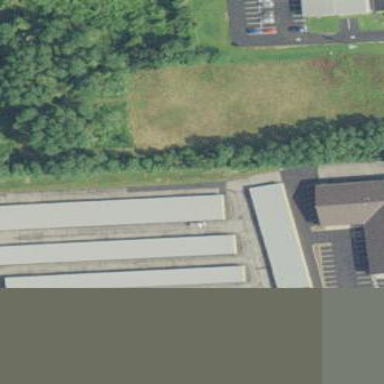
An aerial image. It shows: Storage rental shop.